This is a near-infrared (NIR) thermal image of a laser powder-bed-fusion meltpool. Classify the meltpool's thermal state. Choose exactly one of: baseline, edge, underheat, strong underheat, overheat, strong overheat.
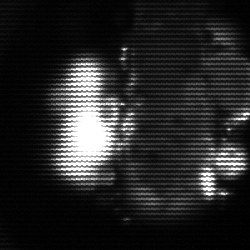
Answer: strong underheat